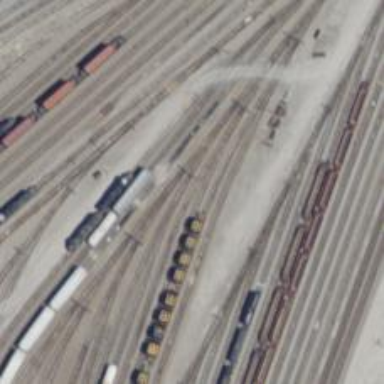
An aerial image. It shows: Railway yard in service.